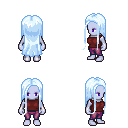
a pixel art fantasy rpg character, female body template, dark elf, purple skin, maroon sleeveless shirt, magenta pants, white cyan extra-long hairstyle, four views (front, back, left, right), 2x2 character sprite sheet, small pixel art, hard edges, no anti-aliasing